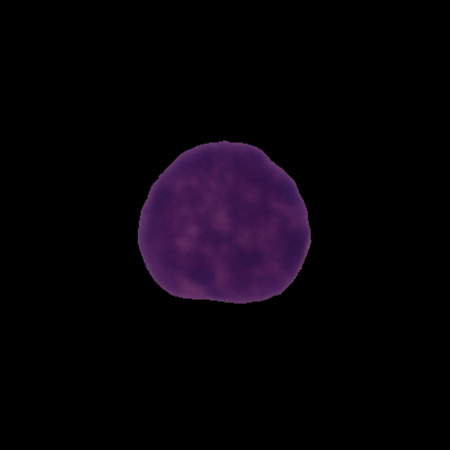
Label: cancer